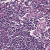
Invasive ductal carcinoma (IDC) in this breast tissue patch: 1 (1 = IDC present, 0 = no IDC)